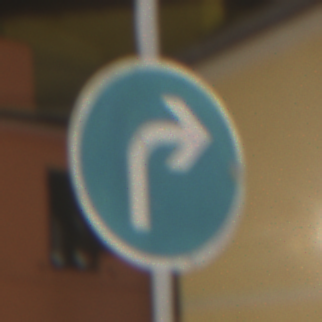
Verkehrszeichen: VorgeschriebeneFahrtrichtungRechts
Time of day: Night
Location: Outdoor (Urban)
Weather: PartlyCloudy
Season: NotSpecified
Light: Artificial